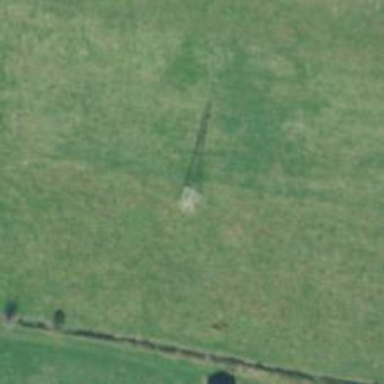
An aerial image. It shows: Lattice structure tower.